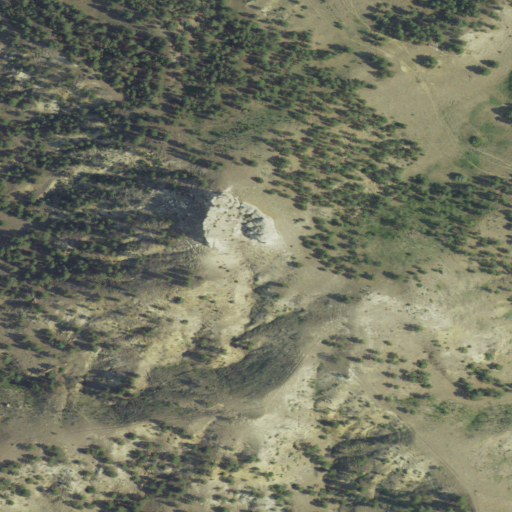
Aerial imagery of mountain in Montana named Belltower Butte containing evergreen forest, shrub, and grassland